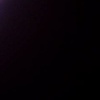
Label: space